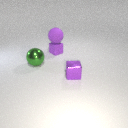
large green metal sphere behind small purple metal cube